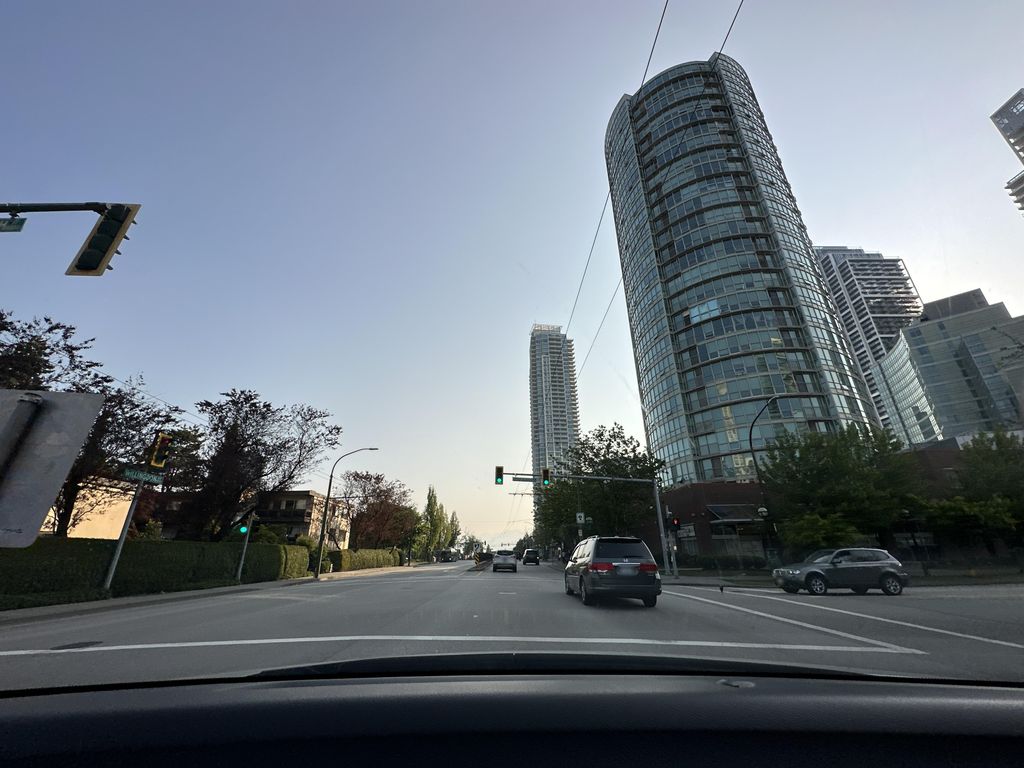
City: vancouver